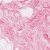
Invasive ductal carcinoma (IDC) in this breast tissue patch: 0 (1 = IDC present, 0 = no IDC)